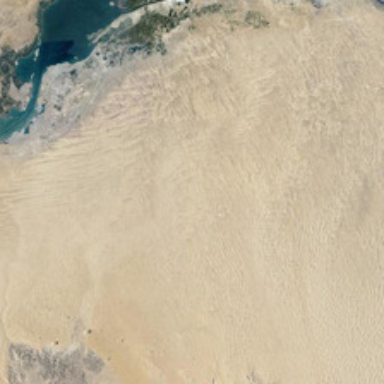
A lake is near a piece of yellow desert .